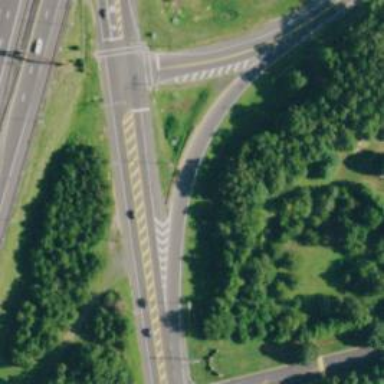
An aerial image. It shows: Asphalt road with primary link designation.